Frequency: 75000
Velocity: 0,2325
Power: 41
Pulse duration: 0,0000001
Pass count: 1
Magnification: 10
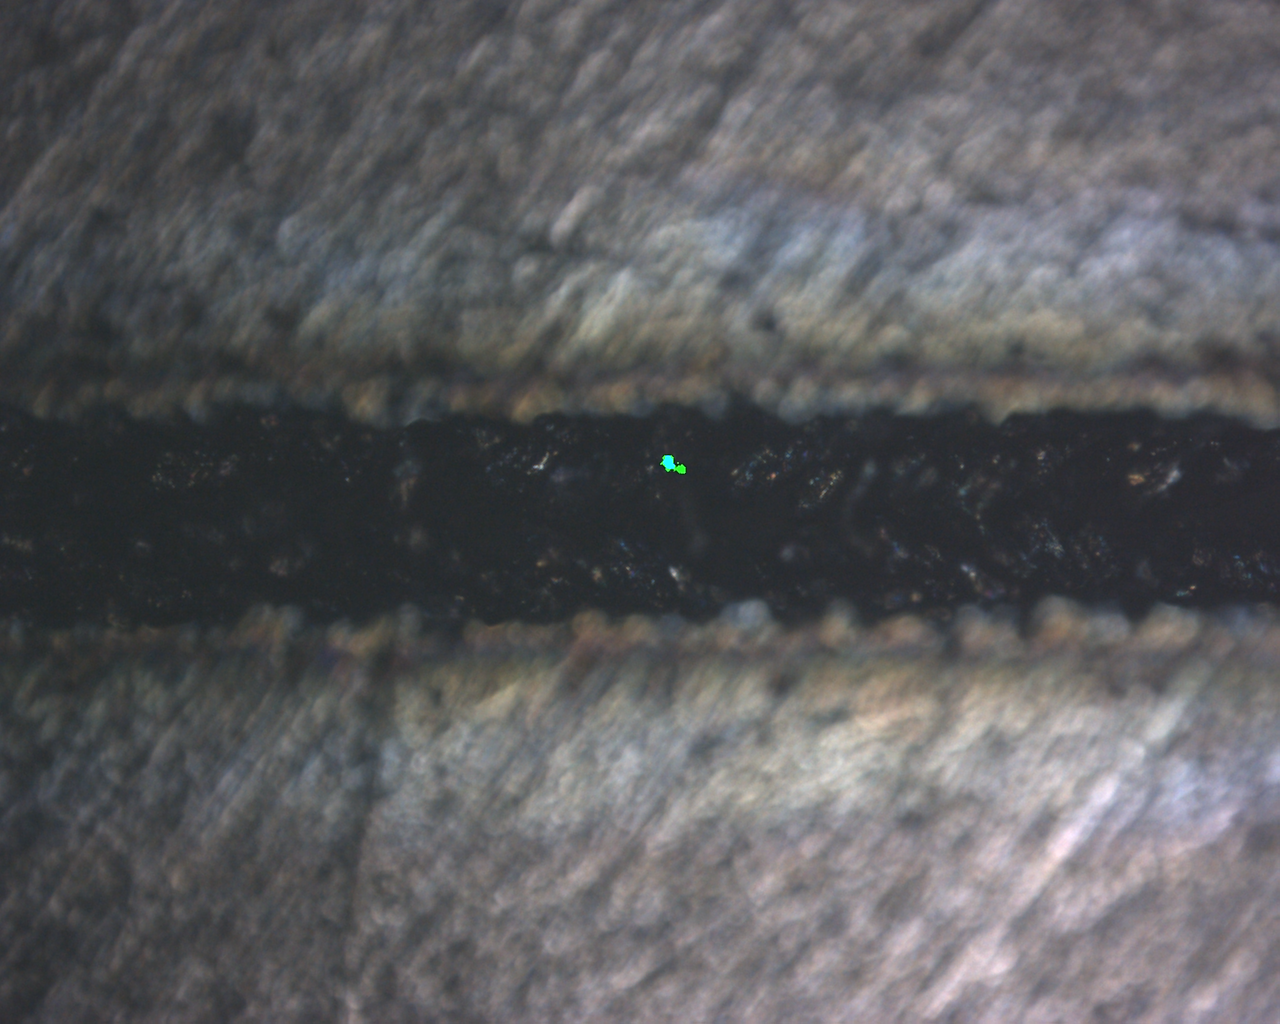
Measured width: 117.645
Other width: 88.986